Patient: sex F, age 71
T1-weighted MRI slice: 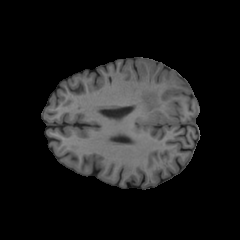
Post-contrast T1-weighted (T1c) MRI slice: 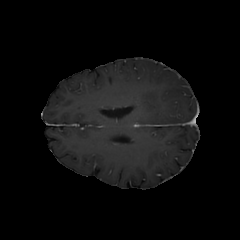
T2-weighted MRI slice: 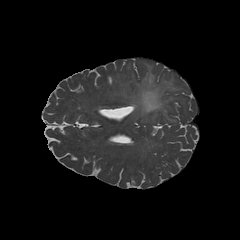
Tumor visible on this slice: yes
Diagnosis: Astrocytoma, IDH-mutant
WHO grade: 2